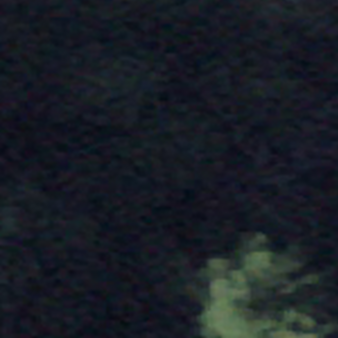
Label: other